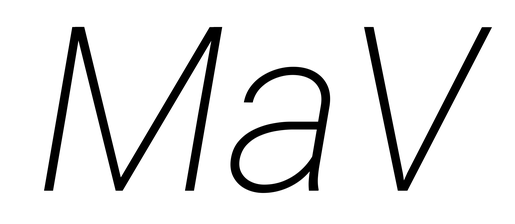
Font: Roboto-Italic_ExtraLight_Italic